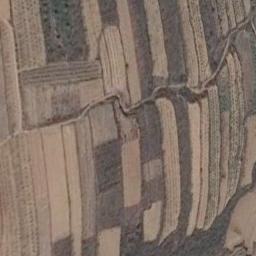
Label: terrace